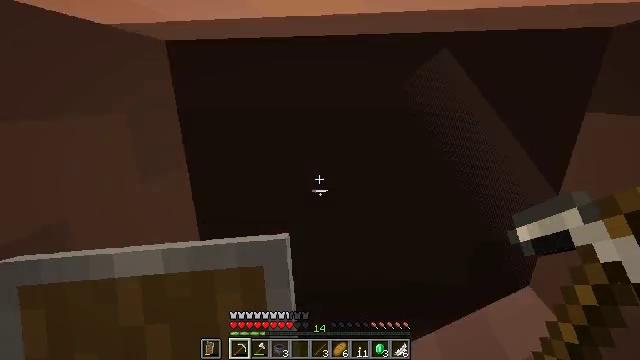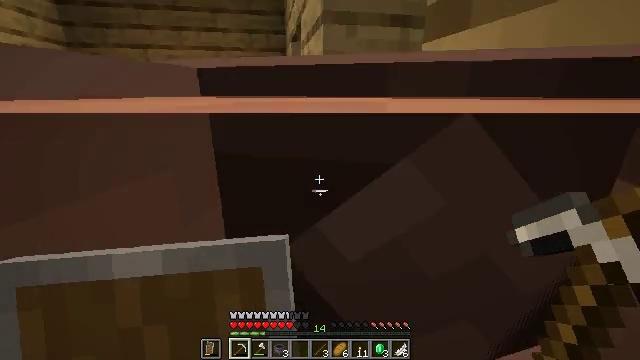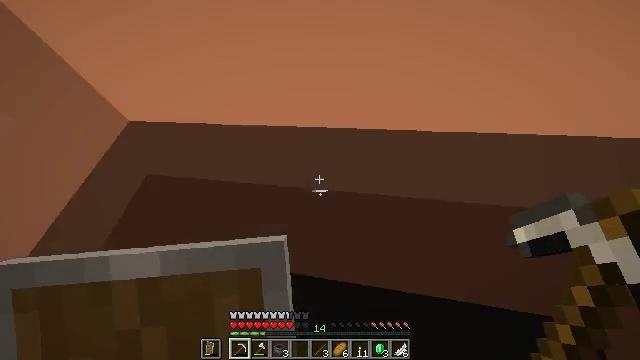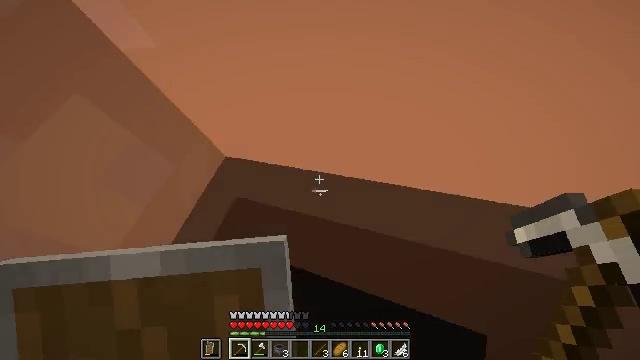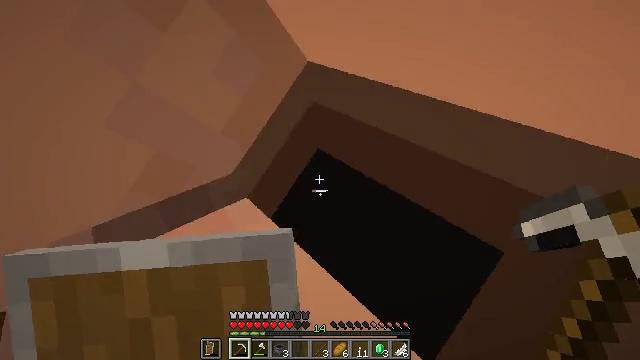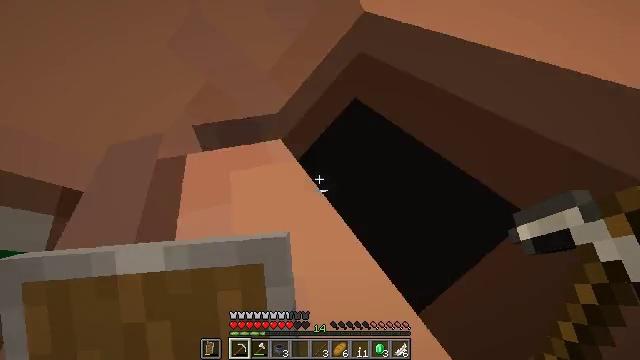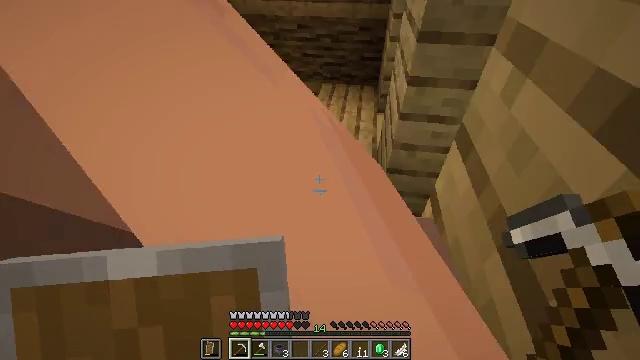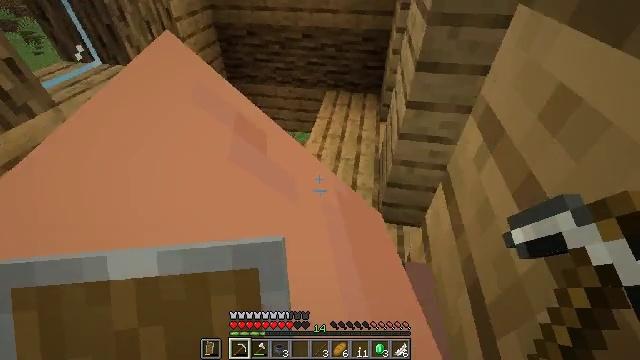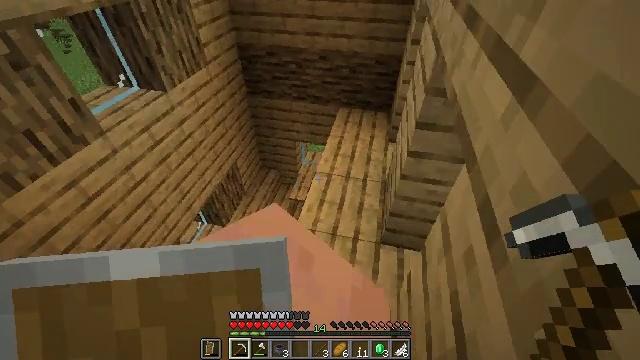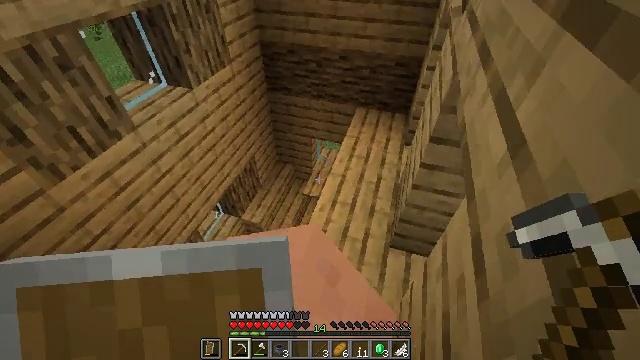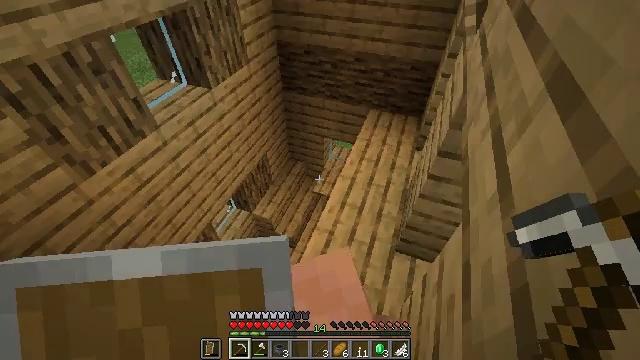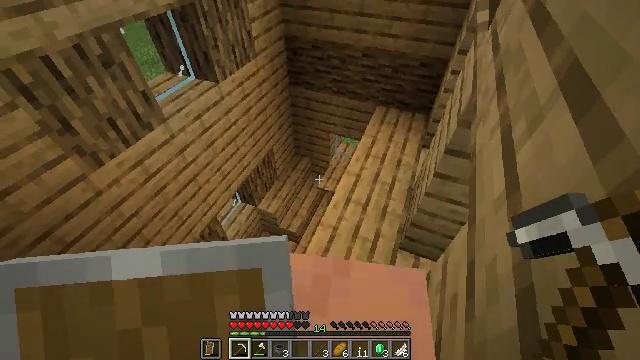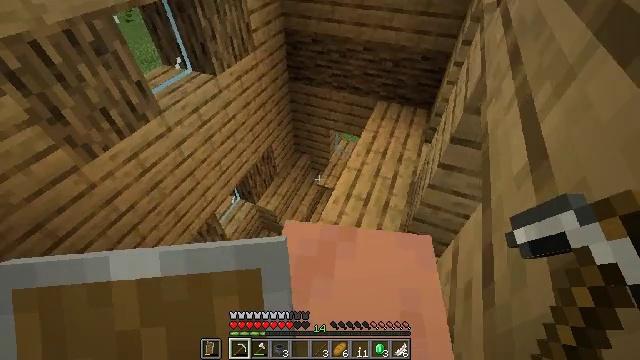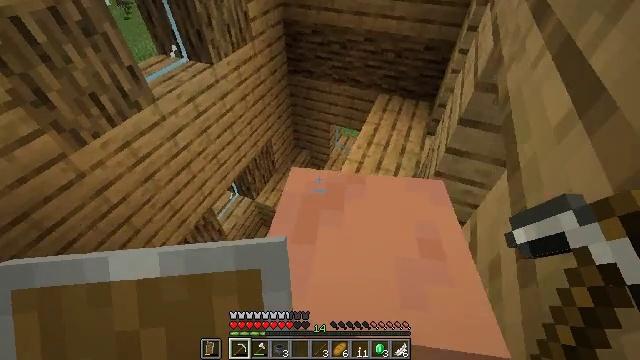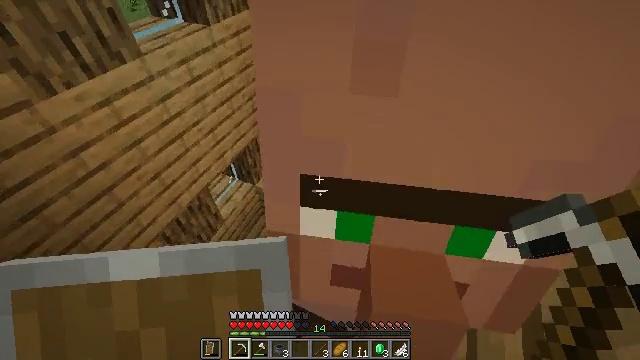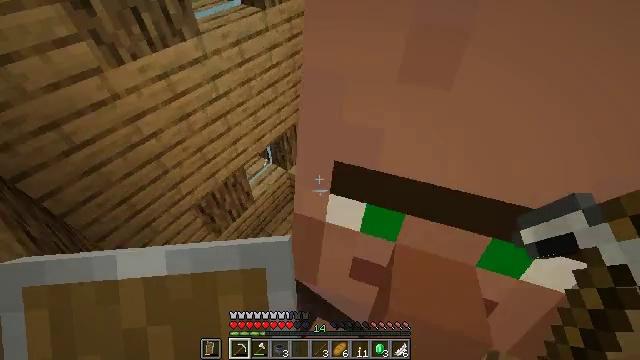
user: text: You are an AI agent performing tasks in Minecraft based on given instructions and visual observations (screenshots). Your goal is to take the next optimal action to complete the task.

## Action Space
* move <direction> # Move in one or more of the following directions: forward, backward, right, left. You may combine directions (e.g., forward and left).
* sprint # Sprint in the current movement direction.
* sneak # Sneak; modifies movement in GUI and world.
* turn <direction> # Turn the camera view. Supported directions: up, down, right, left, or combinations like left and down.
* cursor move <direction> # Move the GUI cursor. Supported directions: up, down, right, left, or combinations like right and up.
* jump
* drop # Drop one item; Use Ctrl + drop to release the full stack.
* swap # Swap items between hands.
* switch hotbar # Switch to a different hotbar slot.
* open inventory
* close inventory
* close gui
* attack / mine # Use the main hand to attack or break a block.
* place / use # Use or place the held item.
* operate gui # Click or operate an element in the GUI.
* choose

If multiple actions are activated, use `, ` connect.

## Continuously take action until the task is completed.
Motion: motion action
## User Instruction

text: Destroy the cauldron to put it in your inventory.
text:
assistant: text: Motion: move right, jump
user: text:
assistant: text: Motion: move right, jump
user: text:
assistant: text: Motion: move back and move right, turn left and down, jump
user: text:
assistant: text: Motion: move back and move right, turn left and down, jump
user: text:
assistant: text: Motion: move back and move right, turn left and down, jump
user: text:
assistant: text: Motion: move back and move right, jump
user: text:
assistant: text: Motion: move back and move right, jump
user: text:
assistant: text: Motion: move back, turn left, jump
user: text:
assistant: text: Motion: move back, turn left and down, jump
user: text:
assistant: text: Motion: move back, turn left and down, jump
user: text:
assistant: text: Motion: move back, turn left, jump
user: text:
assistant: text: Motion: move back, jump
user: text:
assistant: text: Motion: move back, jump
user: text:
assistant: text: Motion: move back, turn left, jump
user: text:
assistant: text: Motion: move back, turn left and down, jump
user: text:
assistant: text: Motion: move back, turn left and down, jump
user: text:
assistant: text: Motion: turn left and down, jump
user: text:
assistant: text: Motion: turn down, jump
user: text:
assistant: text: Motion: no_op
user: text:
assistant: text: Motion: move right
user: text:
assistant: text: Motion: move right, turn right and up
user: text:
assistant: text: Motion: move right, turn right
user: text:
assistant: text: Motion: move right, turn right
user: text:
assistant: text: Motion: move right, turn right and up
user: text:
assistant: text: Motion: turn right and up
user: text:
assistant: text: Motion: use / place
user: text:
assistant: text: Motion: turn up, use / place
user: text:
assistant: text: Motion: turn up, use / place
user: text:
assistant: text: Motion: turn right and up, use / place
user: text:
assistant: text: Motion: turn right and up